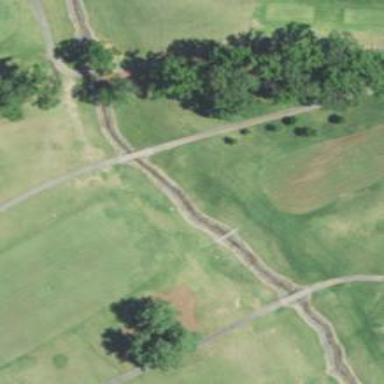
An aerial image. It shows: Service road with bridge used as golf cart path.